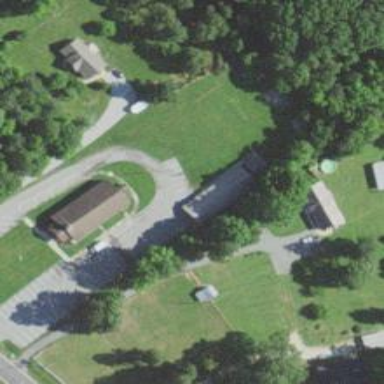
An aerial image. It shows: Driveway.